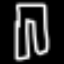
Label: pants